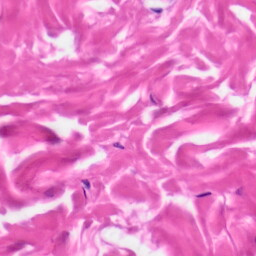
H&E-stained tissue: Skin